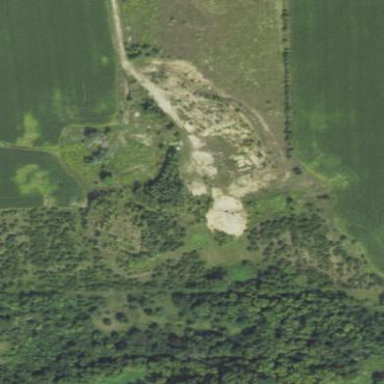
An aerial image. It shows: Quarry area.